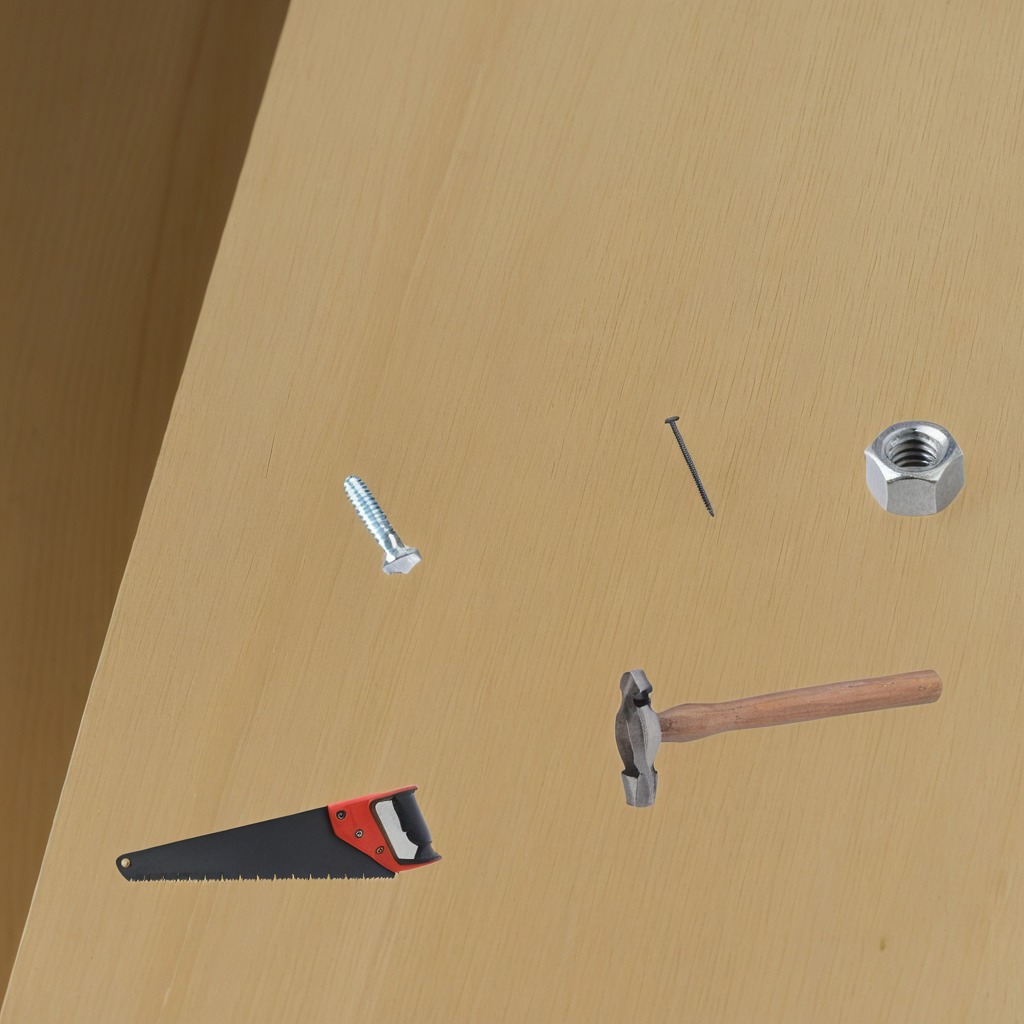
A hammer, an iron nail, a metal machine screw, a handheld metal saw, and a metal nut are lying on the plywood surface in a paint workshop lit by afternoon window light.